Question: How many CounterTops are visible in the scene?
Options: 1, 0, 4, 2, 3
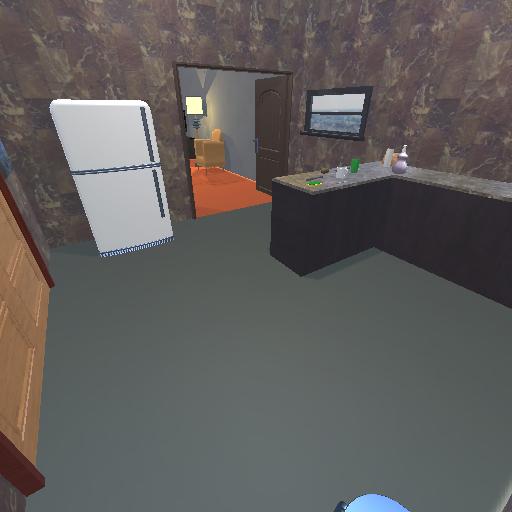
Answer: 1